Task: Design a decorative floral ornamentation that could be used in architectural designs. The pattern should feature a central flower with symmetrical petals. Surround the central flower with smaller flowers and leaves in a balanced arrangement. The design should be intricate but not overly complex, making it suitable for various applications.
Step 643:
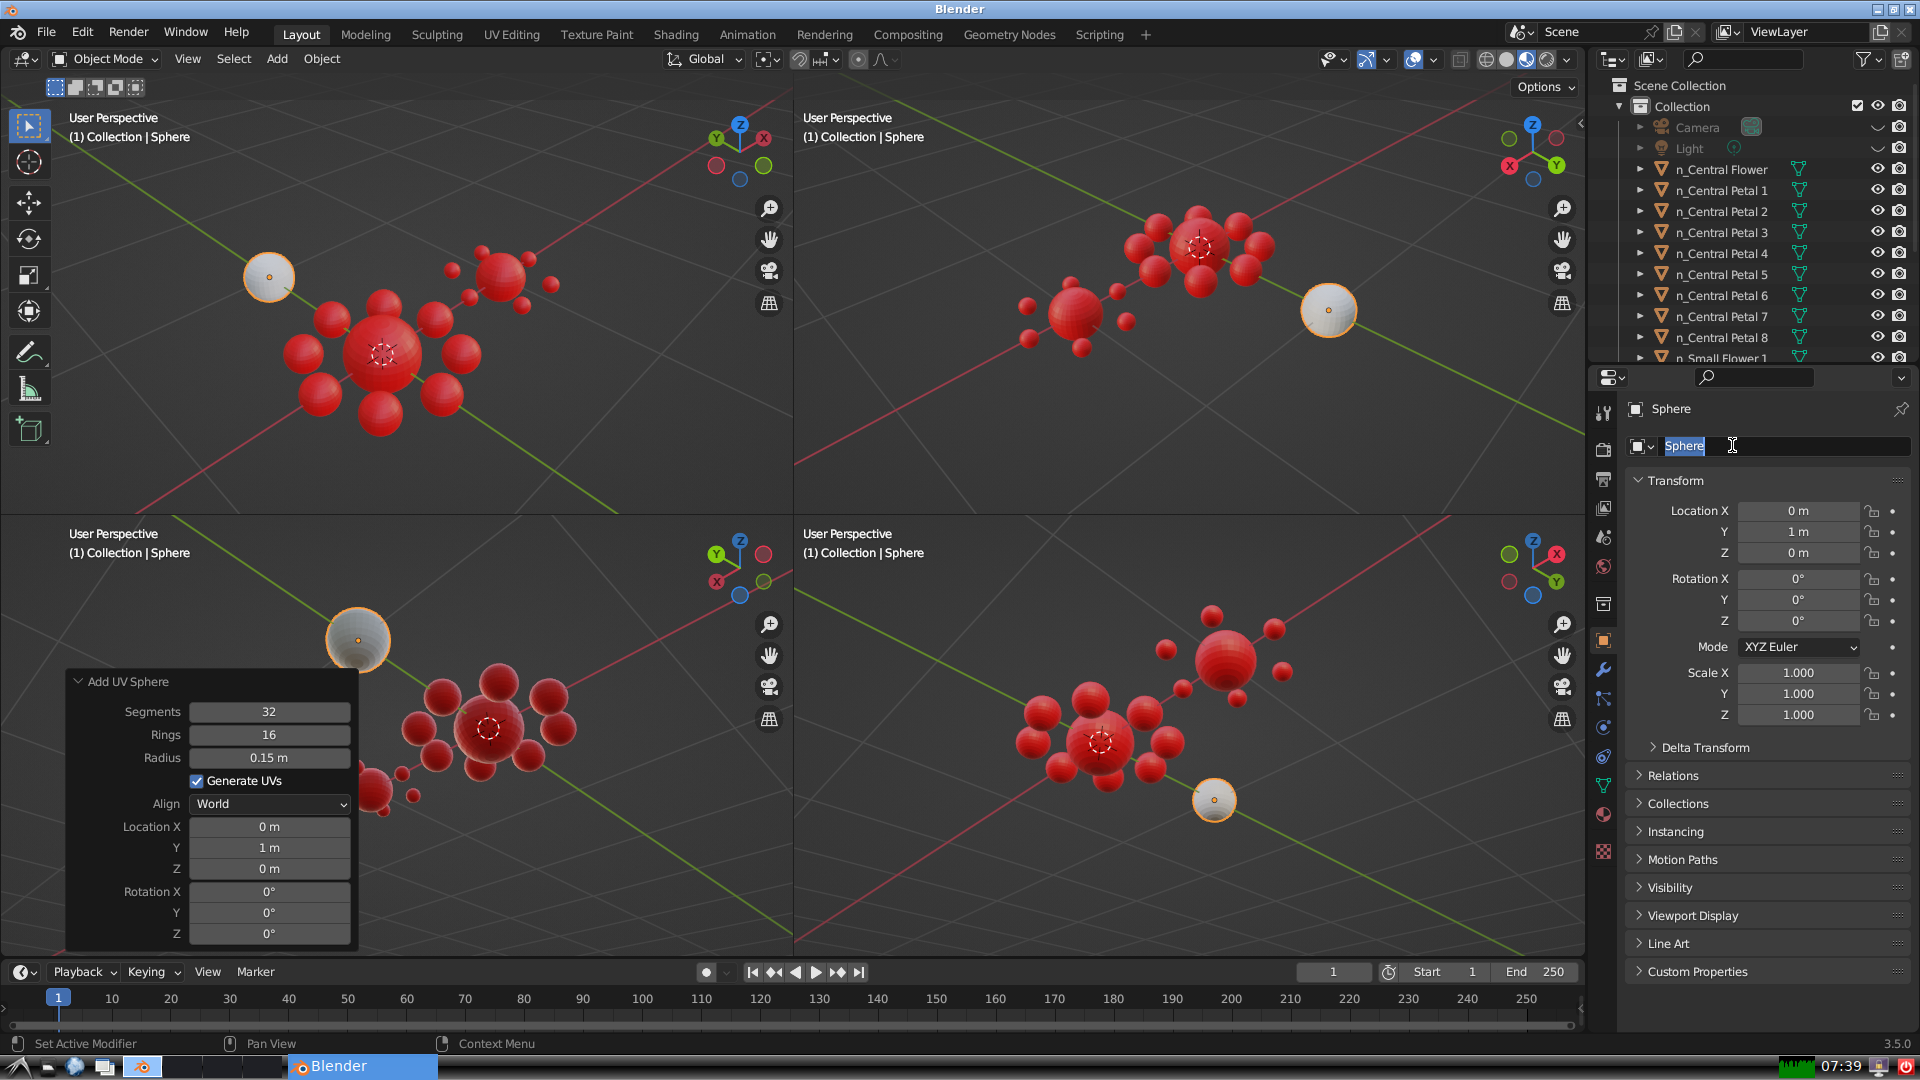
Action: input_text: n_Small Flower 2